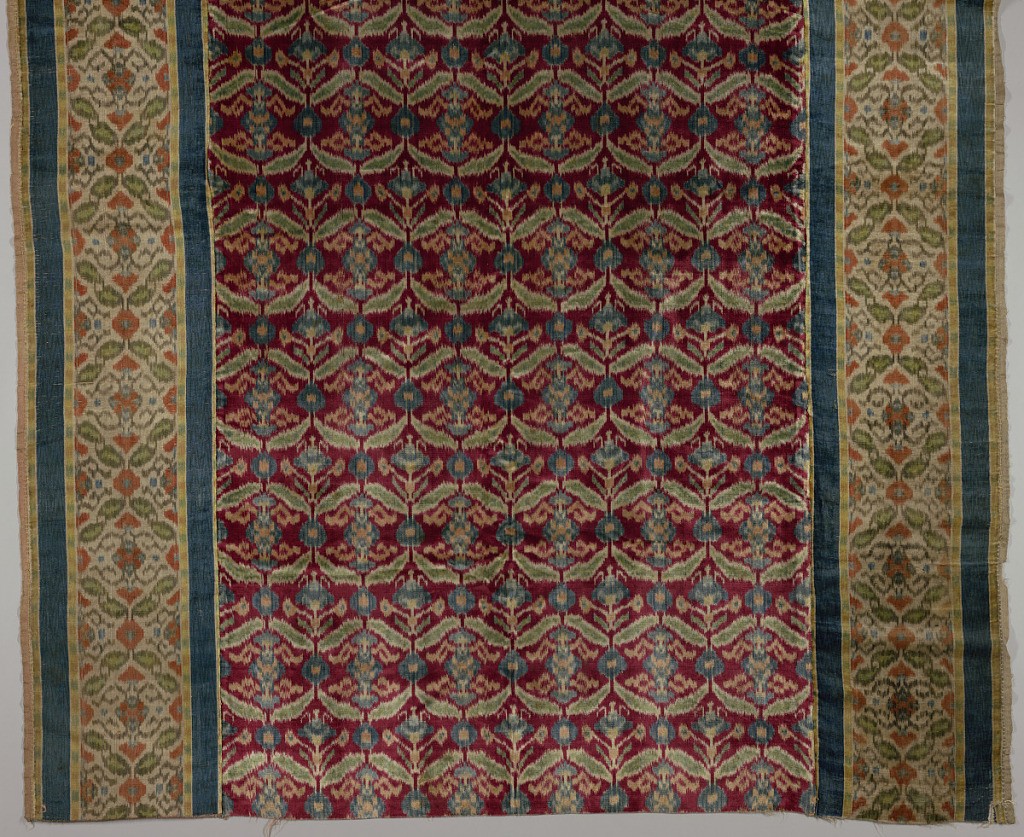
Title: Panel
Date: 19th century
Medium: silk Technique: tied resist patterning in warp; cut supplementary warp pile (ikat velvet)
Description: Length of ikat velvet with a wide central panel and two side borders. Center has a brilliant red pattern of a plant form with branching leaves in blue, green and yellow. Side borders have a lighter colored pattern of simulated plants forms between blue borders and narrow warp print borders.